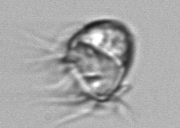
Label: Leegaardiella_ovalis